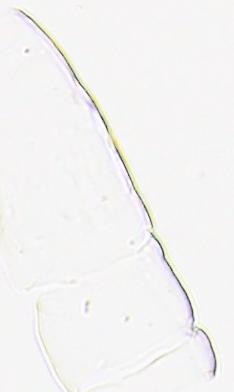
Label: Zooplankton